Question: I was wondering how can you this kind of date into a normal one.
Sample xml:

I want my output to be like this: 01/03/1959 based from the sample xml. I'm using xslt version 1.0 and xpath 1.0
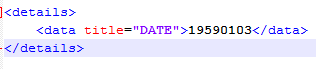
Answer: Well, there are no dates as such in XSLT 1.0, so just threat this as an exercise in string manipulation and write out:
'''
<xsl:value-of select="substring(data, 5, 2)"/>
<xsl:text>/</xsl:text>
<xsl:value-of select="substring(data, 7, 2)"/>
<xsl:text>/</xsl:text>
<xsl:value-of select="substring(data, 1, 4)"/>
'''
or, if you prefer:
'''
<xsl:value-of select="concat(substring(data, 5, 2), '/', substring(data, 7, 2), '/', substring(data, 1, 4))"/>
'''
---
> how can you this kind of date into a normal one.
Actually, the "normal one" would look like this: '1959-01-03'.
<URL>